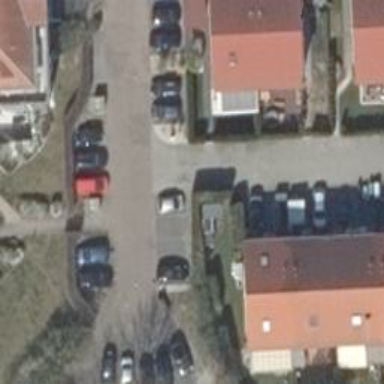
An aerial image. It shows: Residential road with asphalt surface and no sidewalks.